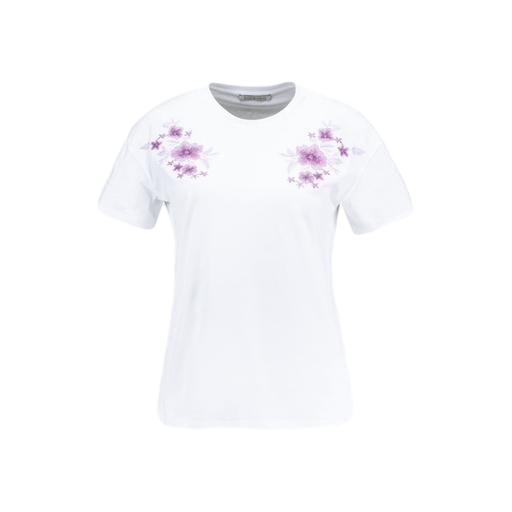
white floral graphic t-shirt, white floral graphic t-shirt only macy, white floral embroidery t-shirt, white background